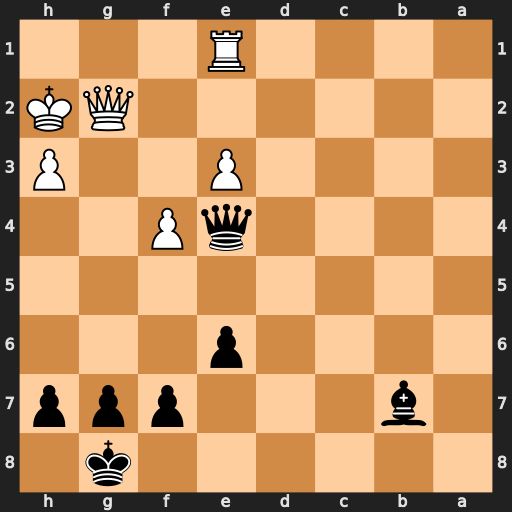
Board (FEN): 6k1/1b3ppp/4p3/8/4qP2/4P2P/6QK/4R3
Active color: b
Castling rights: -
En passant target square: -
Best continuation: Qxg2#